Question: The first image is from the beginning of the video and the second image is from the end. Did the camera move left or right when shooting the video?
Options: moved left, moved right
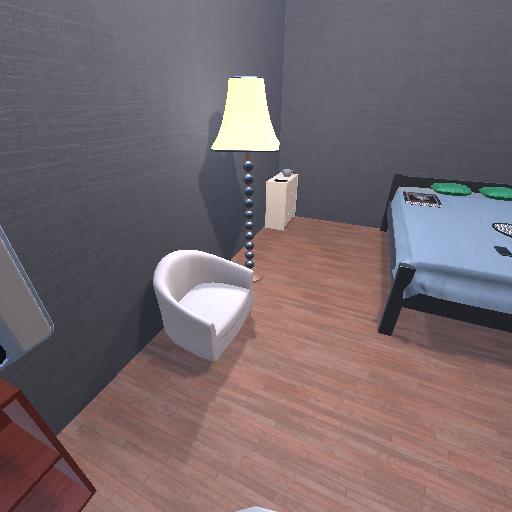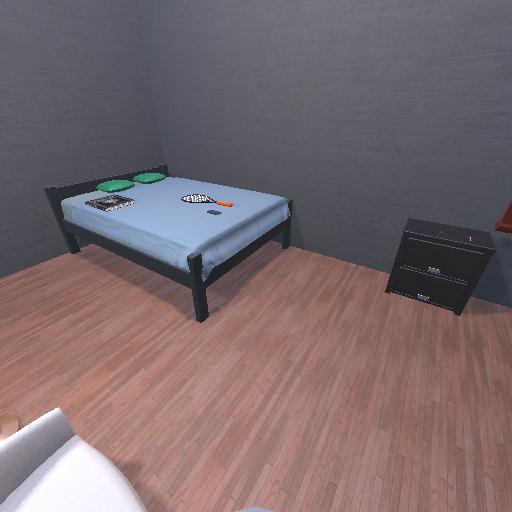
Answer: moved left